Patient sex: M
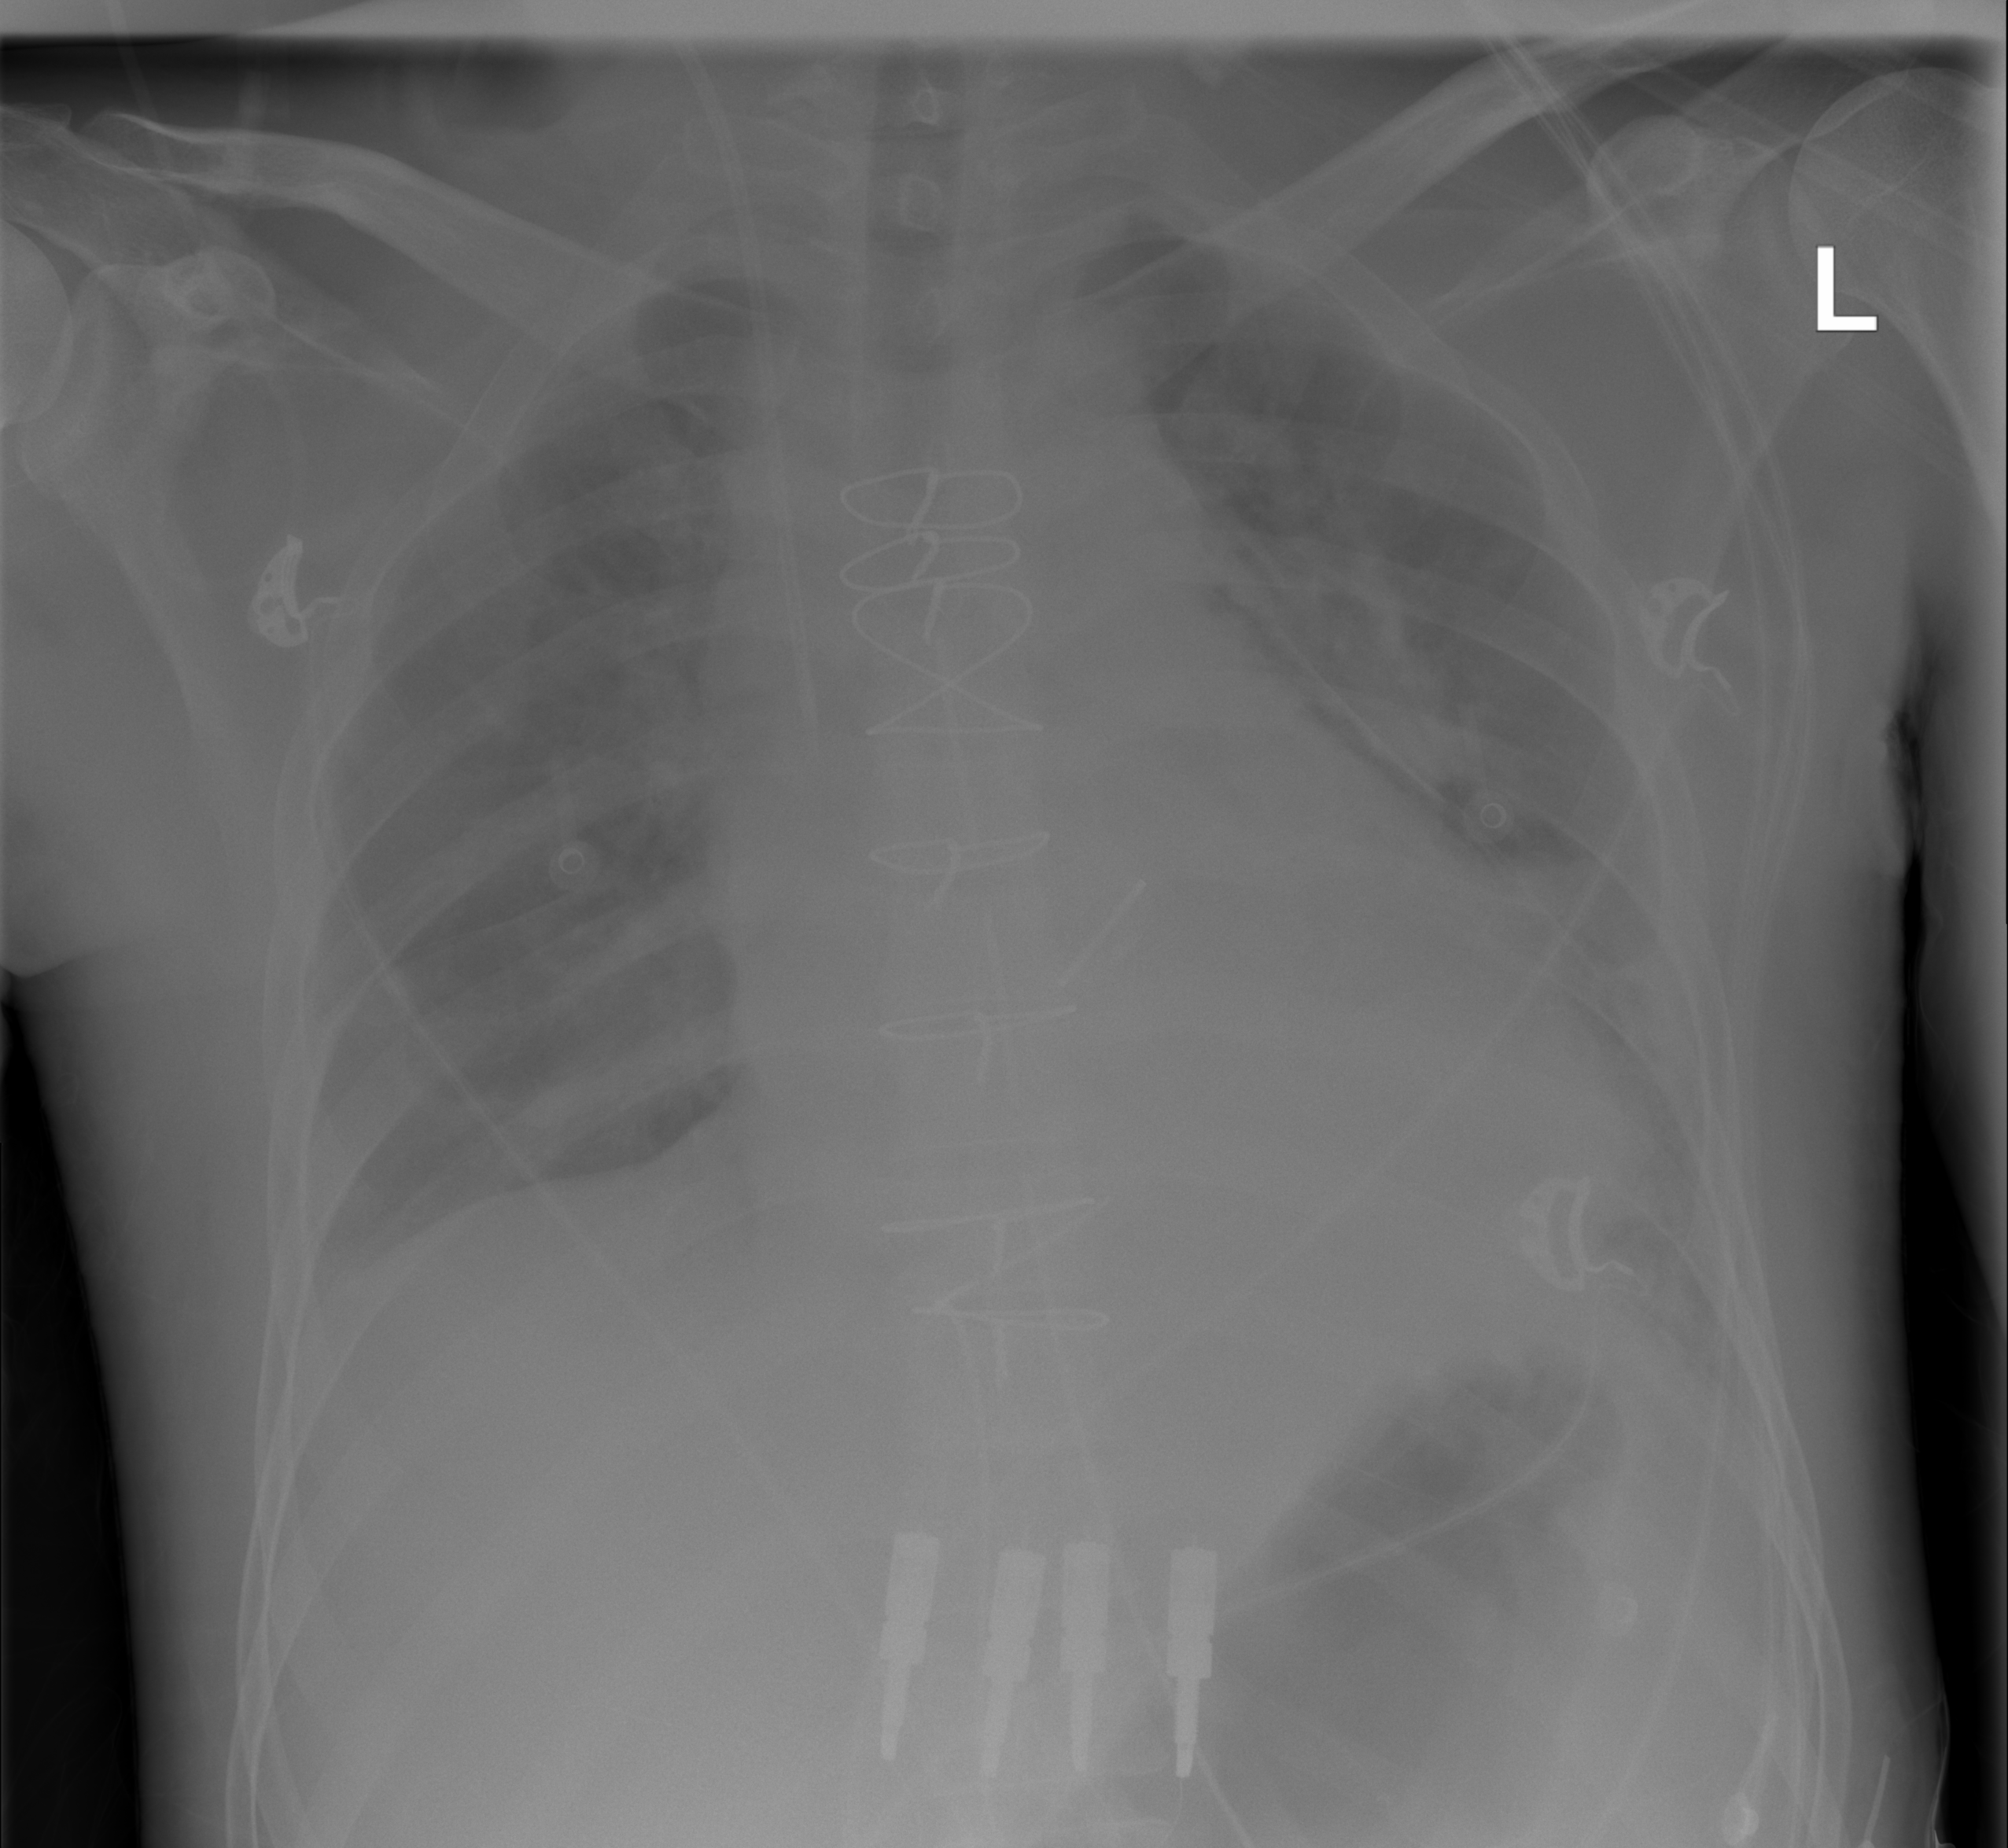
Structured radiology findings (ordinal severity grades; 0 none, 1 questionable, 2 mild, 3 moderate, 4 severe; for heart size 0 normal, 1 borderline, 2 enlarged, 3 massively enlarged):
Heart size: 2
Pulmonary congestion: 0
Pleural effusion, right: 0
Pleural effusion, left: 0
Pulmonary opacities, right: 0
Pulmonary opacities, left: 0
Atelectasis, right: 2
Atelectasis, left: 2